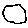
Label: hexagon